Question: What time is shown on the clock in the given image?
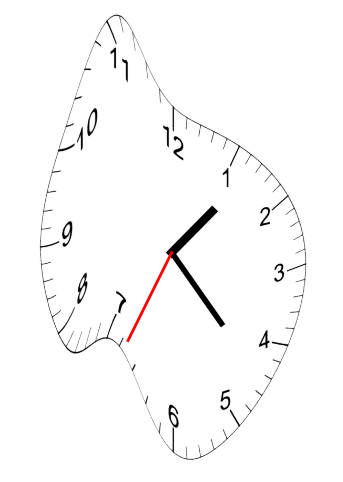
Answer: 01:22:34